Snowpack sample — Snodgrass Mountain, Crested Butte, Colorado (2/4/25, 12:06 PM MST)
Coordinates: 38.923, -106.968
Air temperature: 35 °F
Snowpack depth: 80 cm
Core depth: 80 cm
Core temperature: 32 °F
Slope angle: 14°, slope face: 78°
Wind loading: low
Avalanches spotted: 0
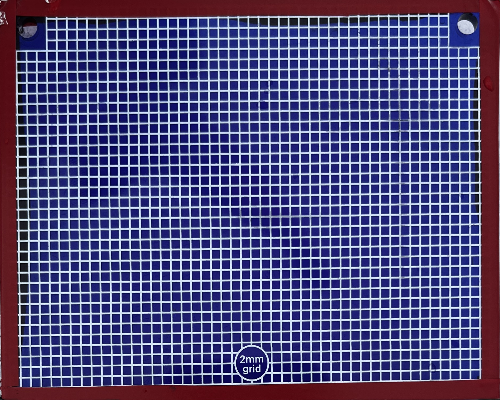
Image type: profile
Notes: No avalanches nearby, unusually warm weather for the last month reported by residents, Collected 25 yards from treeline